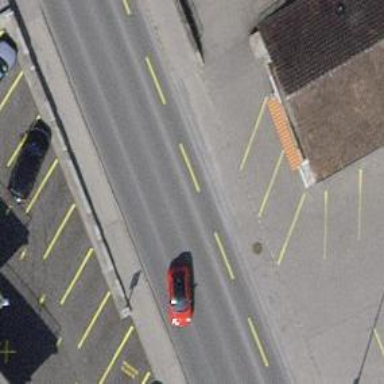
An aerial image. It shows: Unmarked crossing on the road.